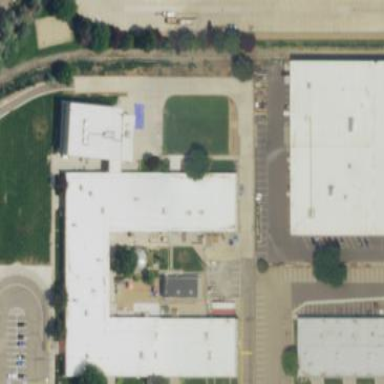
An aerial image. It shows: School building with school amenities.